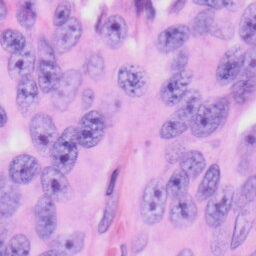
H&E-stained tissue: Skin